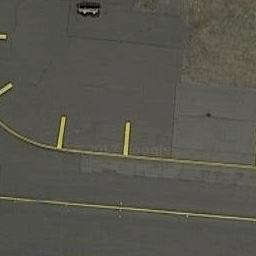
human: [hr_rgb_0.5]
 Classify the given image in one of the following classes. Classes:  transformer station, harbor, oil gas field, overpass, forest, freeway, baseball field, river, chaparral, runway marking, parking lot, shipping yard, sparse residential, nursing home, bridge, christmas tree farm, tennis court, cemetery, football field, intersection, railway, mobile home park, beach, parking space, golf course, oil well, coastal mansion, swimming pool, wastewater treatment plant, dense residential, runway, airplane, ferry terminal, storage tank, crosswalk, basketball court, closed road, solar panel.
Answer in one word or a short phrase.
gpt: runway marking